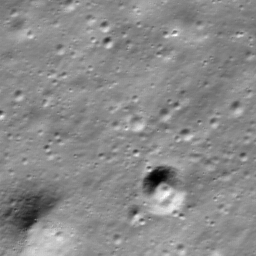
Host type: hard_negative
Lunar coordinates: latitude 63.599, longitude -25.236